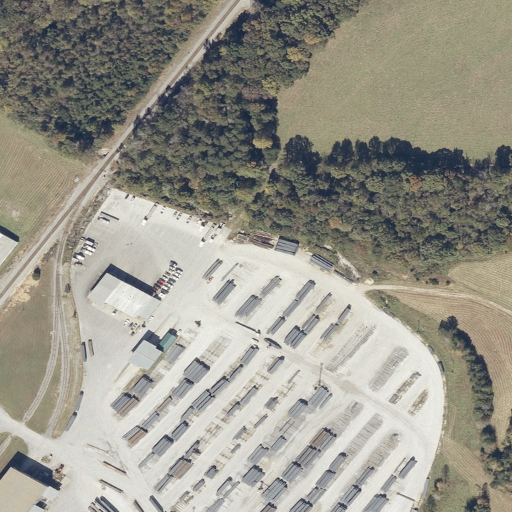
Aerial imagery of valley in Alabama named Wade Gulf containing high intensity development, pasture, deciduous forest, medium intensity development, open development, evergreen forest, grassland, mixed forest, and low intensity development